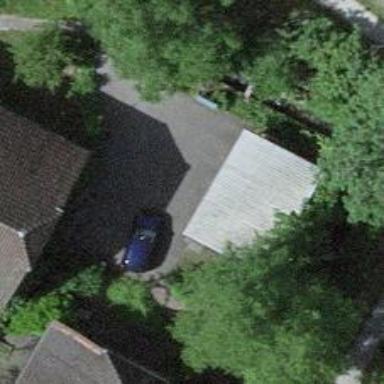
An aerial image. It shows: View of roof of building.